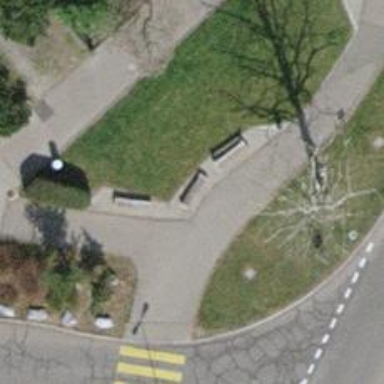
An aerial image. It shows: Brown bench in the vicinity.